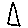
Label: triangle